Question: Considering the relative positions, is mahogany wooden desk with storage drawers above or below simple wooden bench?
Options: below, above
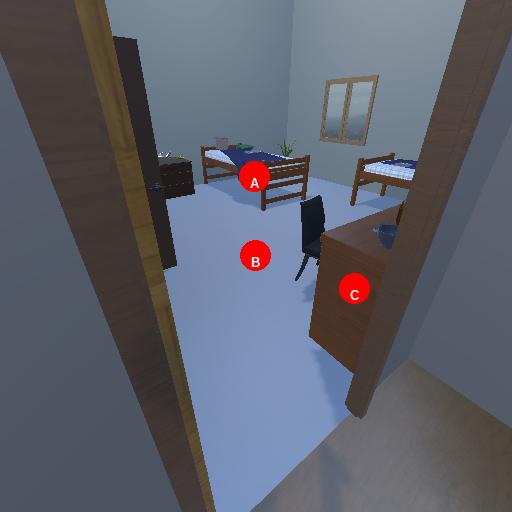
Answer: below